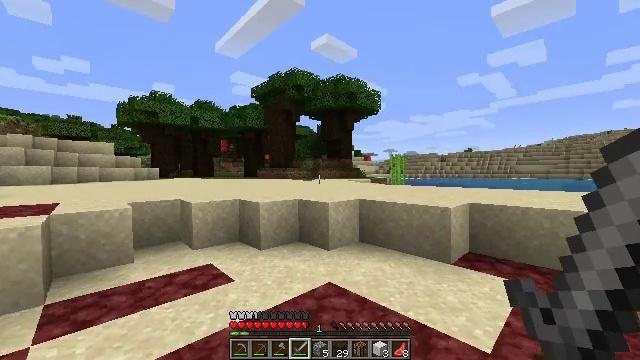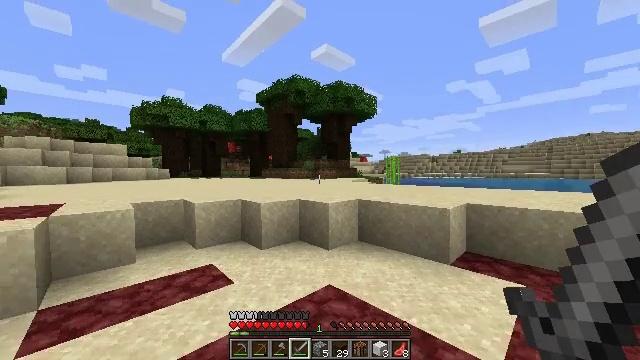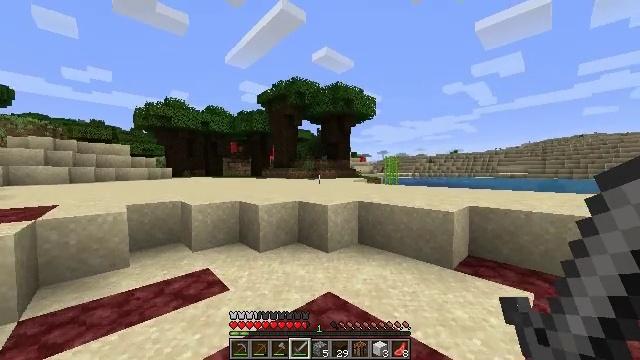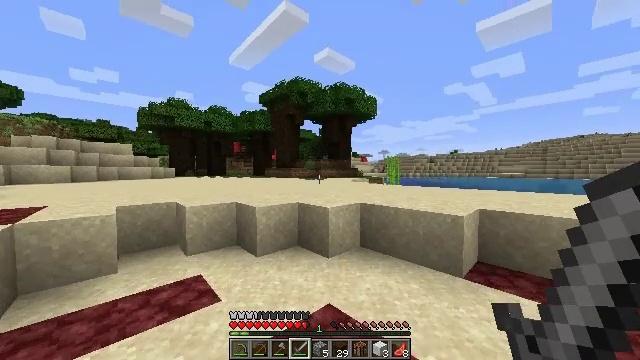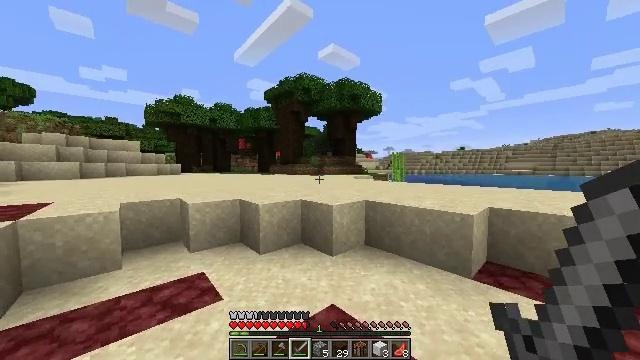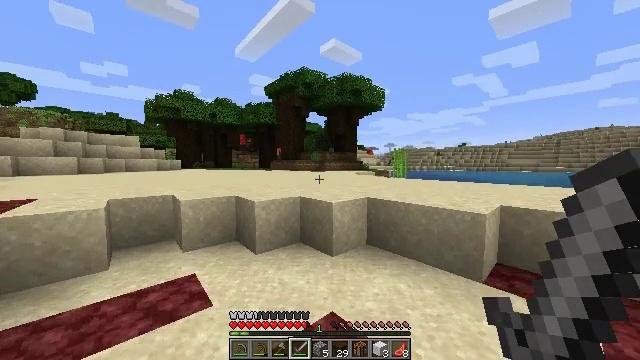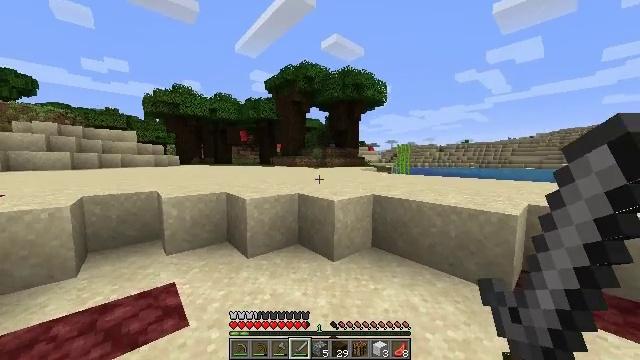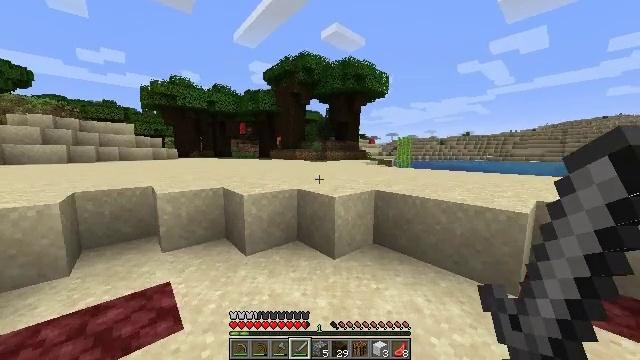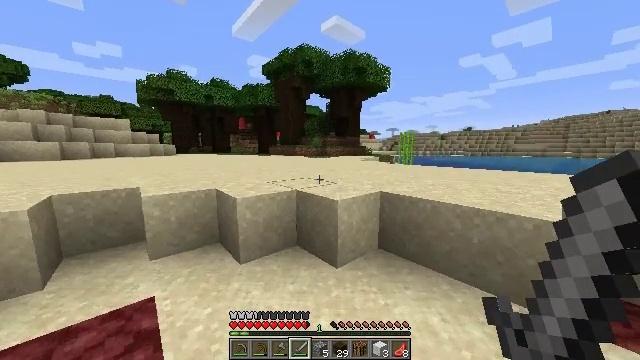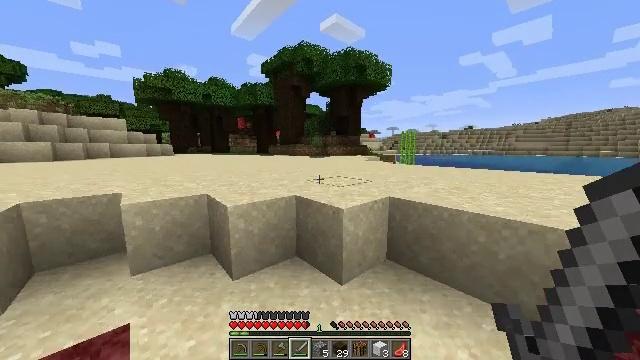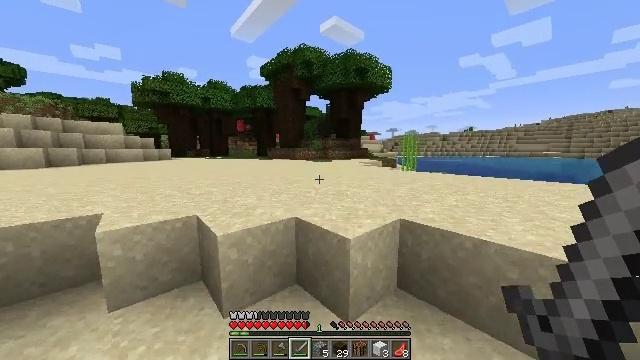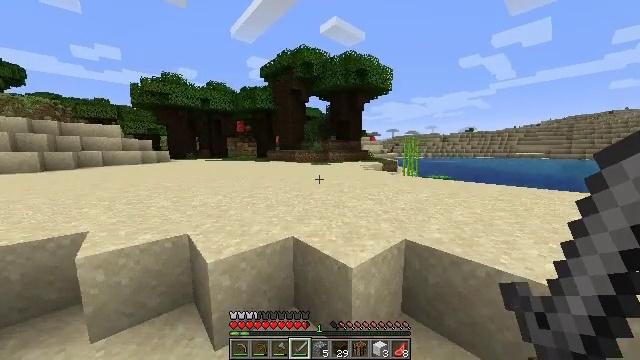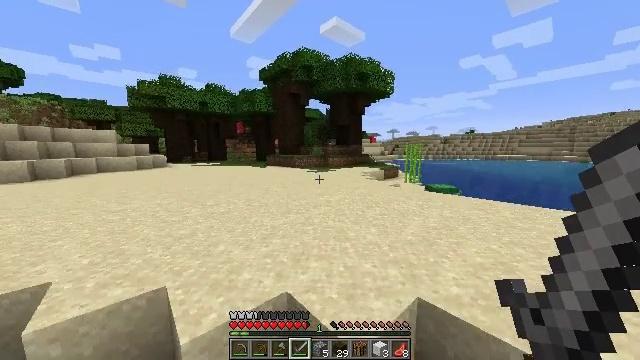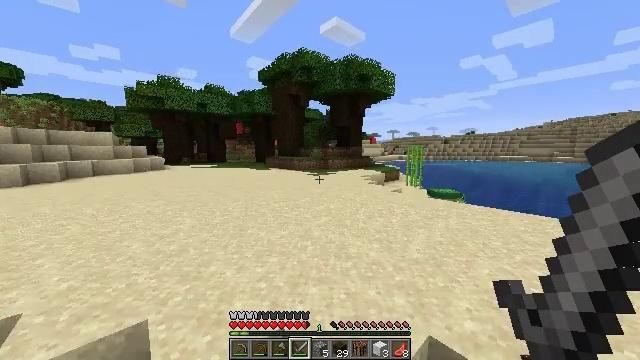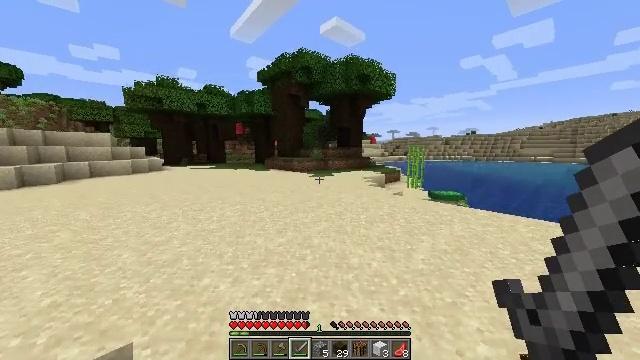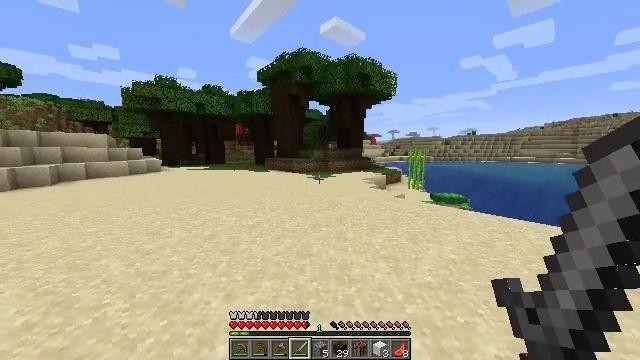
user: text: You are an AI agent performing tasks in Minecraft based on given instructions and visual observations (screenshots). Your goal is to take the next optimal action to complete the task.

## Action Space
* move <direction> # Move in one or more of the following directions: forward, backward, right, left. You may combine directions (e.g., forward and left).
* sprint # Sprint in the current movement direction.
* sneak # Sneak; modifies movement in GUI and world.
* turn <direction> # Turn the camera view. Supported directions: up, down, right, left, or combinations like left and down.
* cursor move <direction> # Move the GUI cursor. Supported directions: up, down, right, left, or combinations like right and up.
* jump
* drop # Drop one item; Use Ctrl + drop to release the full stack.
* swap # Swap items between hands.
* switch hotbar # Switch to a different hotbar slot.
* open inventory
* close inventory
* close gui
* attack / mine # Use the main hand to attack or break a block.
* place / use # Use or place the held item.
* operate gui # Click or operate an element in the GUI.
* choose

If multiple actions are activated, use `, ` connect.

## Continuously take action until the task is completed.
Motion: motion action
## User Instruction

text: Gather sand from the desert.
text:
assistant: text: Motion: move forward, sprint
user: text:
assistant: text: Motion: move forward, sprint
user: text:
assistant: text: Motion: move forward, sprint
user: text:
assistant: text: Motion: move forward, sprint, turn left
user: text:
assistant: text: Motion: move forward, sprint, turn down
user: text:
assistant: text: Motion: move forward, sprint, turn down
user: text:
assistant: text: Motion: move forward, sprint, turn down
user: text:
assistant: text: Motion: move forward, sprint, turn down
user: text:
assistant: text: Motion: move forward, sprint
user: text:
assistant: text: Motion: move forward, sprint, jump
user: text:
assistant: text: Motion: move forward, sprint, jump
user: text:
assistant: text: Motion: move forward, sprint, jump
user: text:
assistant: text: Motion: move forward, sprint, jump
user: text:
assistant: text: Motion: move forward, sprint, jump
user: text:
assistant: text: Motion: move forward, sprint, jump
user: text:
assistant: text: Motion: move forward, sprint, jump
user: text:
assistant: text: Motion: move forward, sprint, turn down, jump
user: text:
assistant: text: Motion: move forward, sprint, jump
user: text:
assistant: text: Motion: move forward, sprint, jump
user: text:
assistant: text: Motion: move forward, sprint, jump
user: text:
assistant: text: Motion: move forward, sprint, jump
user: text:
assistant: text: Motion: move forward, sprint, jump
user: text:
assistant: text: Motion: move forward, sprint, turn right, jump
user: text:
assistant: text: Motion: move forward, sprint, turn right and down, jump
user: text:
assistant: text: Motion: move forward, sprint, turn right and down, jump
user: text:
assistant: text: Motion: move forward, sprint, turn right and down, jump
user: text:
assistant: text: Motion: move forward, sprint, turn right, jump
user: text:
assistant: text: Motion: move forward, sprint, jump
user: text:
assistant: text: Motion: move forward, sprint, jump
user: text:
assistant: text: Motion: move forward, sprint, jump